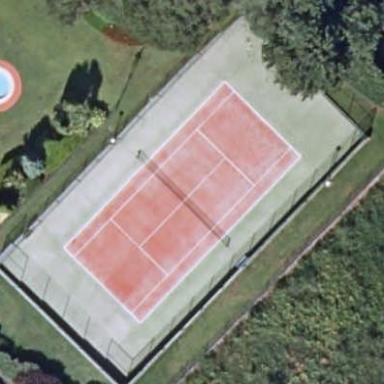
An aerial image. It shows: Tennis court on pitch designated for leisure land.